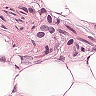
Metastatic tissue present: yes